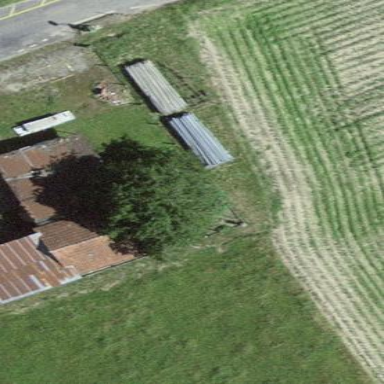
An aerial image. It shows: Barn.